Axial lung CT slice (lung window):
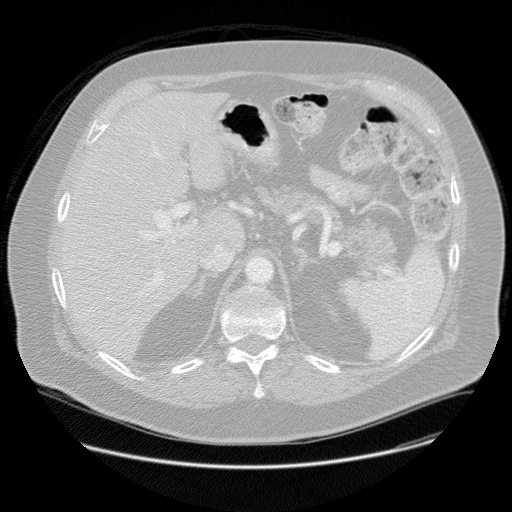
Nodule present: no